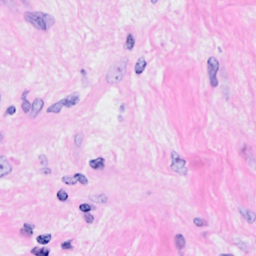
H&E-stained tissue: Breast